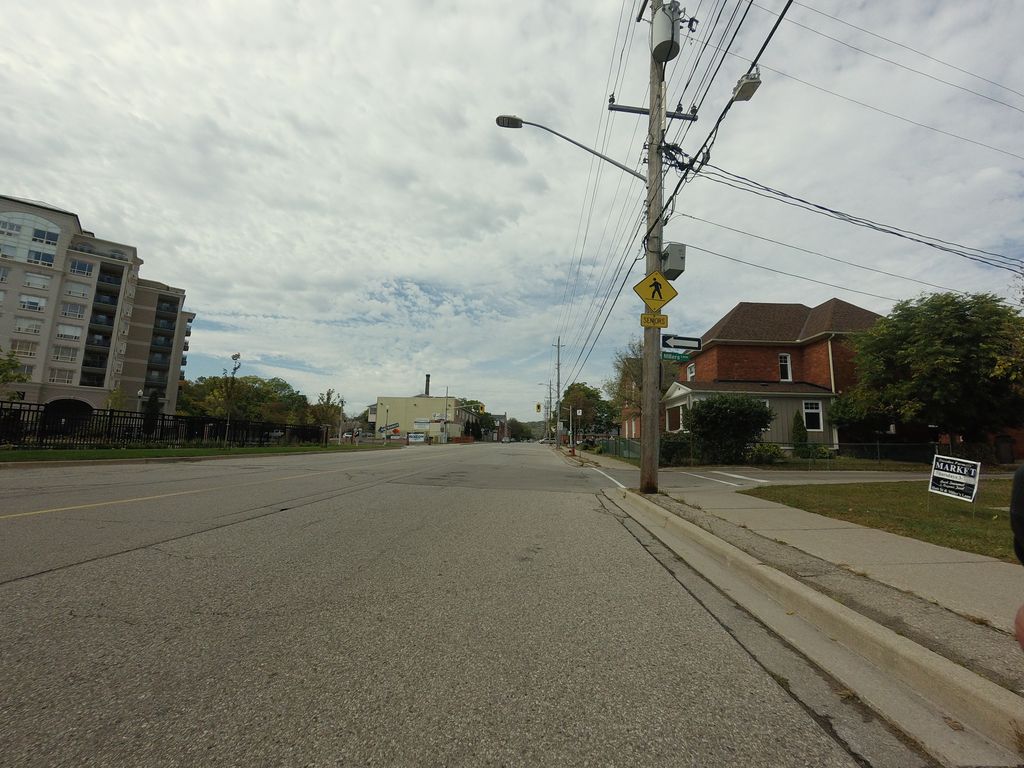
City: hamilton